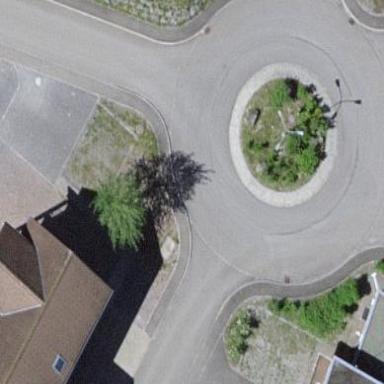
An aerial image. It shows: Driveway leading to roundabout.